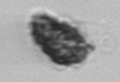
Label: Syracosphaera_pulchra